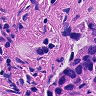
Metastatic tissue present: yes